Field crop: maize
Growth stage: 2
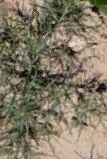
Species: salsola